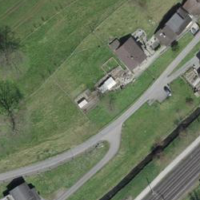
EUNIS habitat code: 55
Species observed at this site:
Corylus avellana